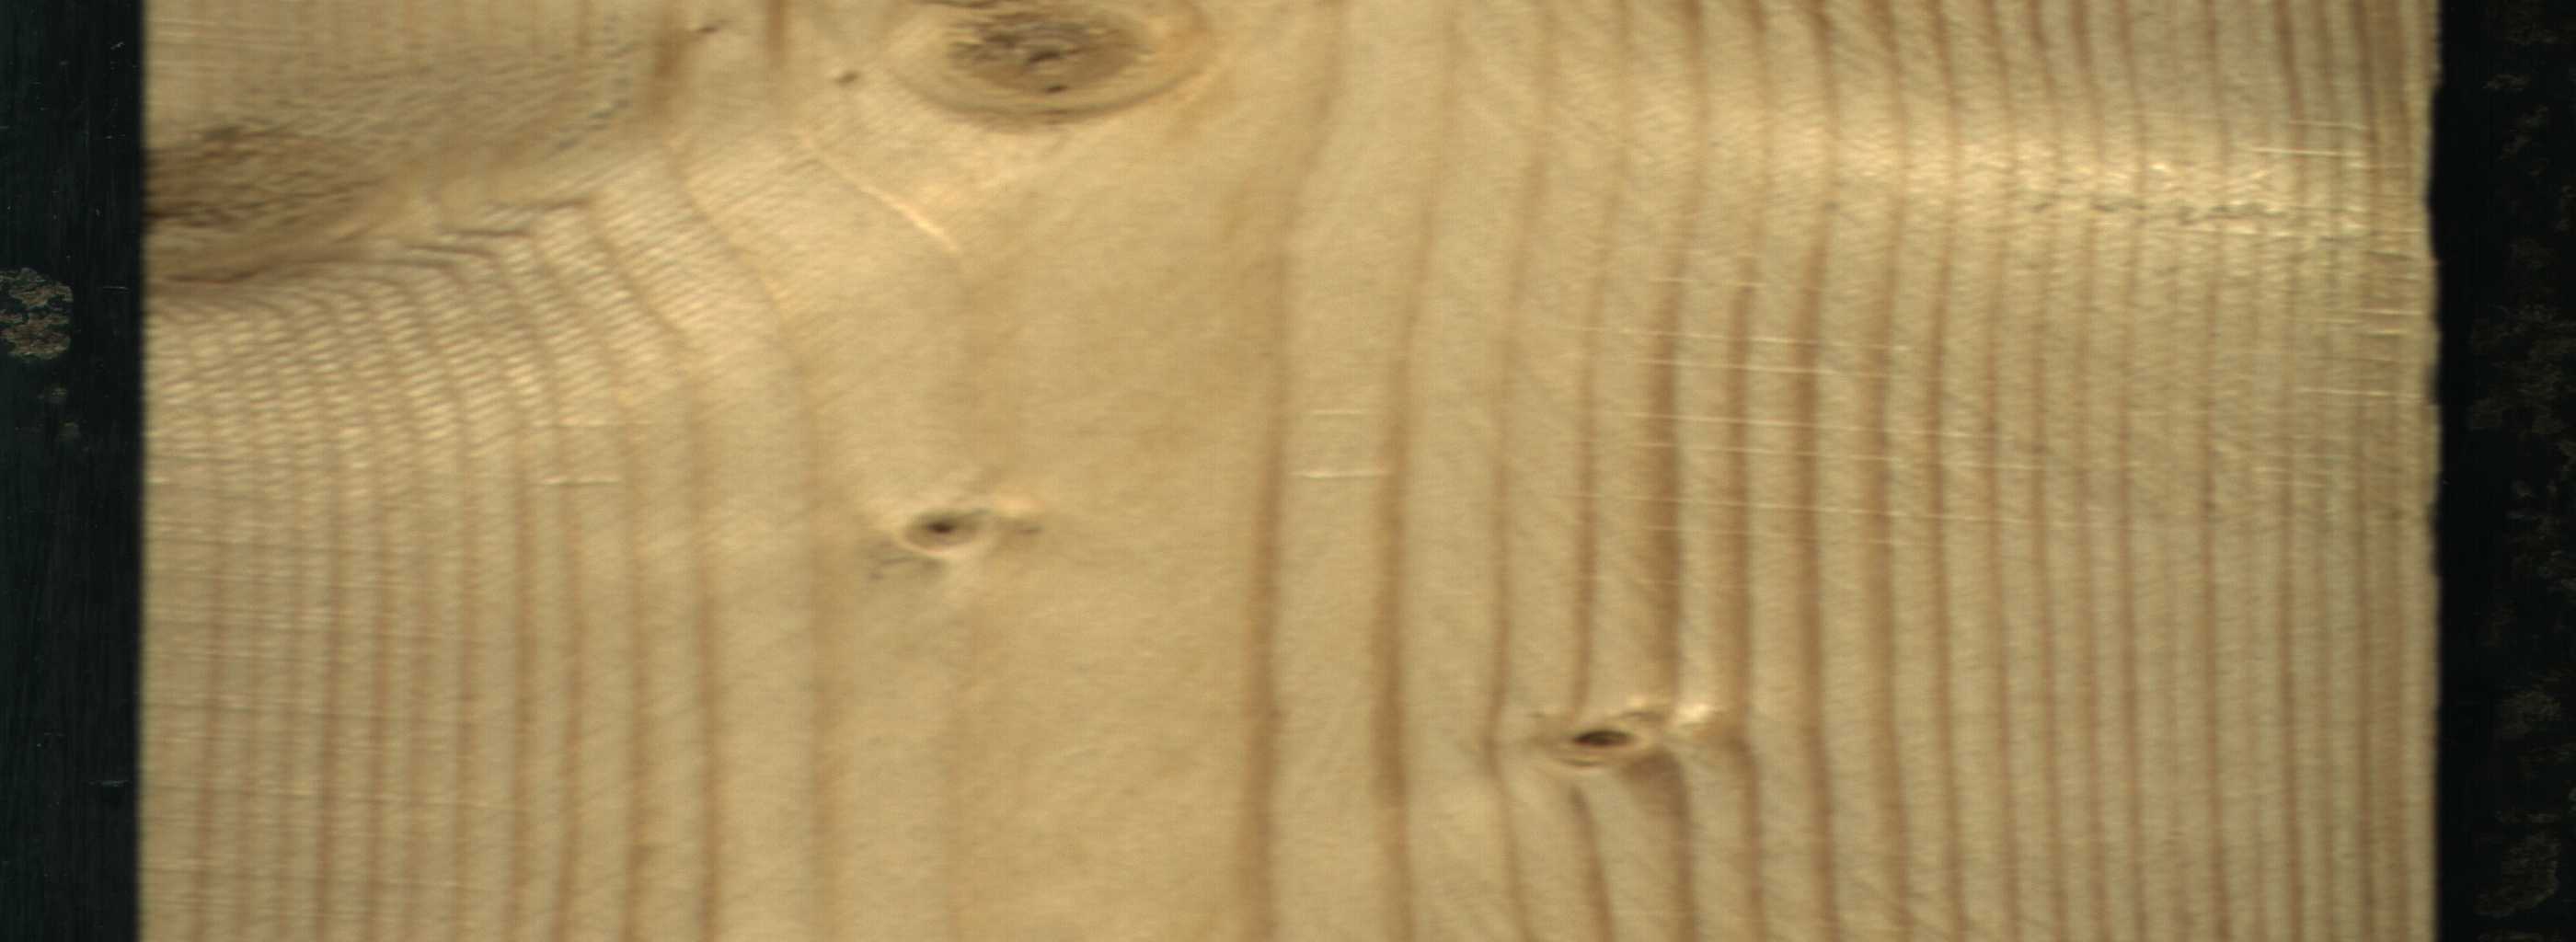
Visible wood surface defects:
Live_Knot
Live_Knot
Live_Knot
Live_Knot